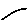
Label: line